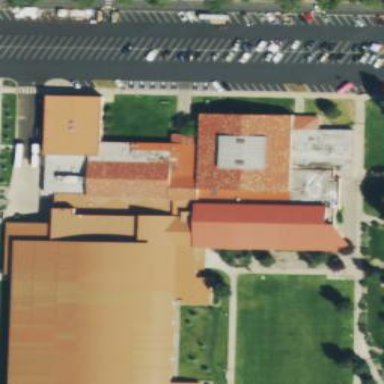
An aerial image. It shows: Sports center building.